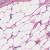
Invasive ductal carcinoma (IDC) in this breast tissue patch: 1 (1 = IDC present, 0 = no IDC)